高三 · 度量几何学
如图, $\mathrm{PA}, \mathrm{PB}$ 为 $\odot \mathrm{O}$ 的切线,切点分别为 $\mathrm{A}, \mathrm{B}, \mathrm{PA}=7$, 在劣弧 $A B$ 上任取一点 $\mathrm{C}$, 过点 $\mathrm{C}$ 作 $\odot \mathrm{O}$的切线,分别交 $\mathrm{PA}, \mathrm{PB}$ 于点 $\mathrm{D}, \mathrm{E}$, 则 $\triangle \mathrm{PDE}$ 的周长是 ( )

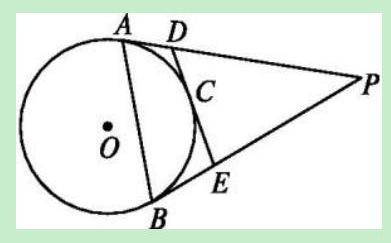
A. 7
B. 10
C. 14
D. 28
答案: C
解析: 解答: $\because \mathrm{DA}, \mathrm{DC}$ 为 $\odot \mathrm{O}$ 的切线, $\therefore \mathrm{DA}=\mathrm{DC}$. 同理 $\mathrm{EB}=\mathrm{EC}$.

$\therefore \triangle \mathrm{PDE}$ 的周长 $=\mathrm{PD}+\mathrm{PE}+\mathrm{DE}=(\mathrm{PD}+\mathrm{DC})+(\mathrm{PE}+\mathrm{CE})=(\mathrm{PD}+\mathrm{DA})+(\mathrm{PE}+\mathrm{EB})=\mathrm{PA}+\mathrm{PB}=7+7=14$.分析: 本题主要考查了与圆有关的比例线段, 解决问题的关键是根据与圆有关的比例线段的性质结合所给几何图形的条件分析计算即可